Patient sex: M
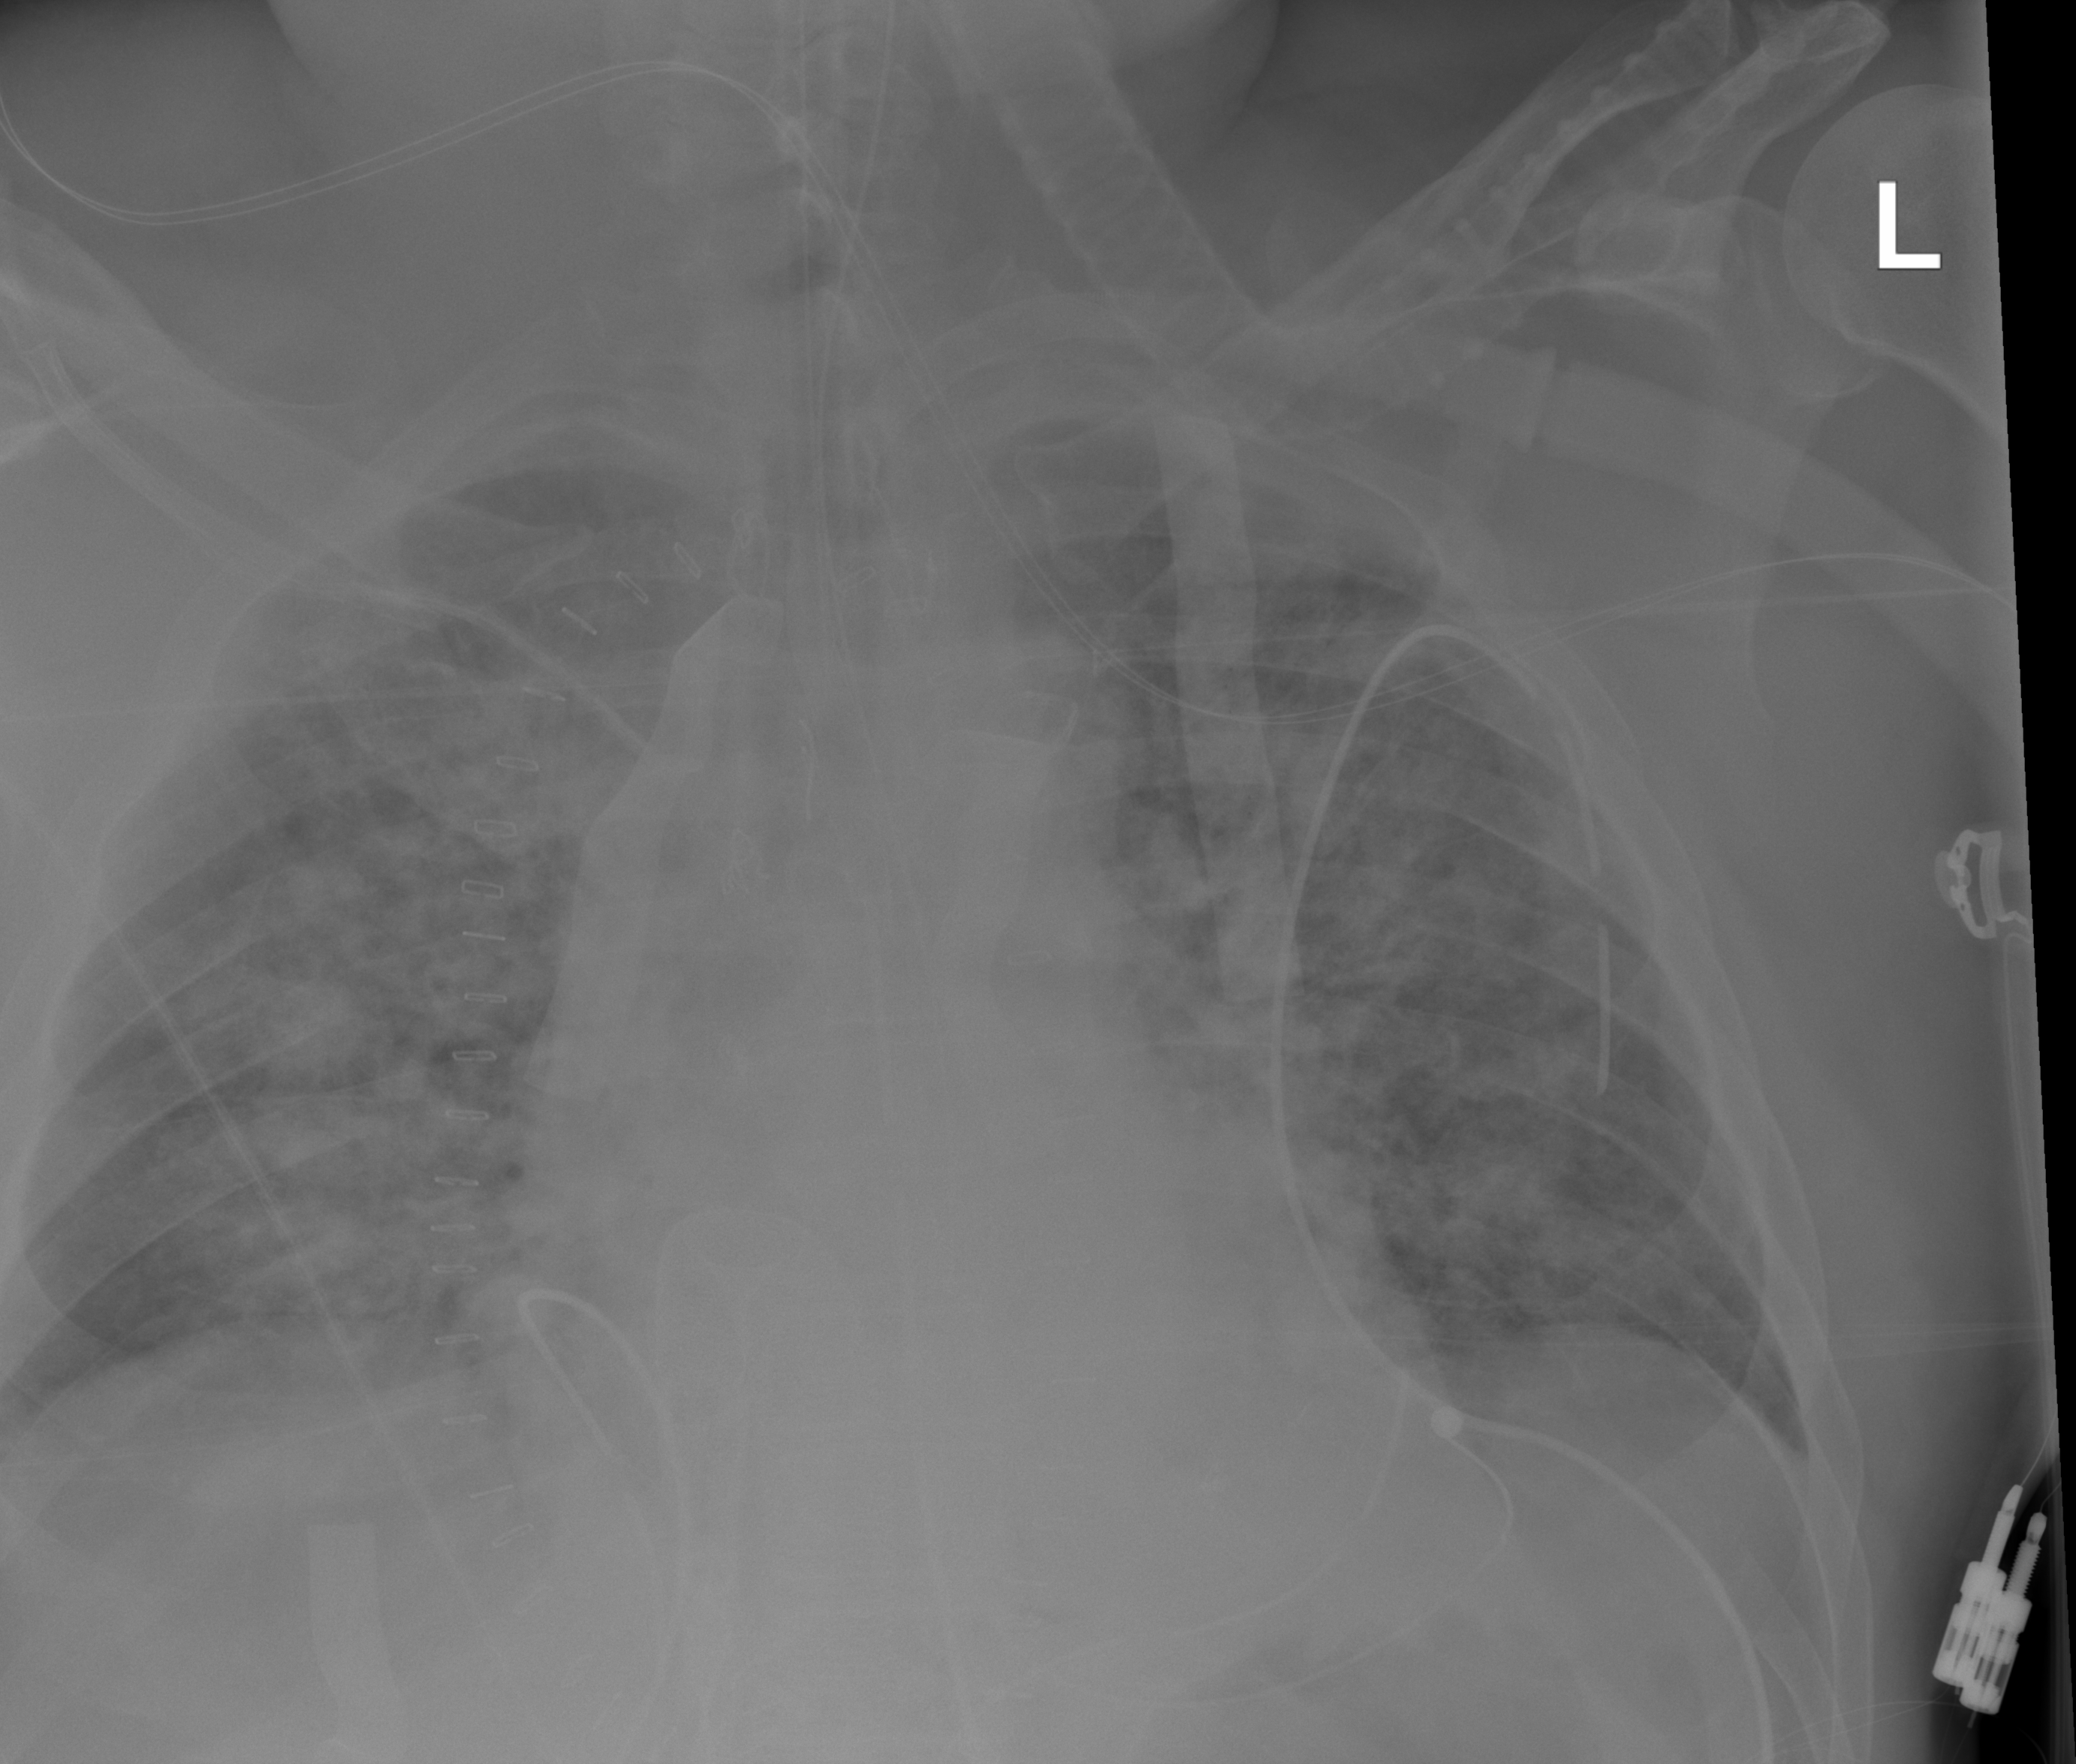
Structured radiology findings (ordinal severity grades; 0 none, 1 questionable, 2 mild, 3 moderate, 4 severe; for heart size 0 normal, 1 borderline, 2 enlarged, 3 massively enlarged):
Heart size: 2
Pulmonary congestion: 2
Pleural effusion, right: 2
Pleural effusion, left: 2
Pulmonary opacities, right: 3
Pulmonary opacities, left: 3
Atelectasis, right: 2
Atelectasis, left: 2